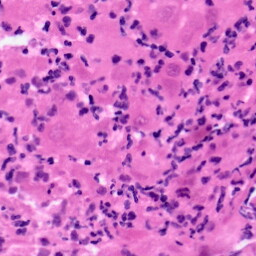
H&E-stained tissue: Pancreatic